Question: So I'm trying to move my csv files from the source folder to the dest folder after performing an action on each file using nested for loops

Below are the nested for loops.
What's happening now is that the top file gets copied into the table in the database, but it doesn't get moved to destination folder after its contents are inserted into the sql table, and then the loop breaks after first run and prints the error in try block.
If I remove the shutil statement, all rows from each csv file successfully copies into database.
Essentially I want that to happen, but I also want to move each file, after I've copied all the data into the table, to the dest folder.
This script will be triggered on a power automate action that will run once a file is added to the folder. So I don't want to add/duplicate the rows in my database from the same file.
I'm also adding variables below this code so you can get an idea of what the function is doing as well.
Thanks for any help you can provide on this, and let me know if more clarification is needed.
My attempt:
'''
for file in dir_list:
source = r"C:\Users\username\source\{}".format(file)
df = pd.read_csv(path2)
df = df.dropna()
rows= df_to_row_tuples(df)
for row in rows:
cursor.execute(sql, row)
conn.commit()
shutil.move(source, destination)
'''
---
Variables:
'''
def df_to_row_tuples(df):
df = df.fillna('')
rows = [tuple(cell) for cell in df.values]
return rows
conn = sqlite3.connect(r'C:\Users\some.db')
cursor = conn.cursor()
sql = "INSERT INTO tblrandomtble VALUES(?,?,?,?,?,?,?,?,?,?,?,?,?,?,?,?)"
path = r'C:\Users\username\source'
dir_list = os.listdir(path)
source=""
destination= r"C:\Users\username\destination"
df = pd.DataFrame()
rows = tuple()
'''
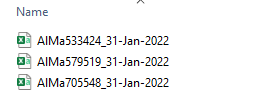
Answer: If the file already exists, the move function will overwrite it, provided you pass the whole path...
So add the file name to the destination arg of the shutil.move function...